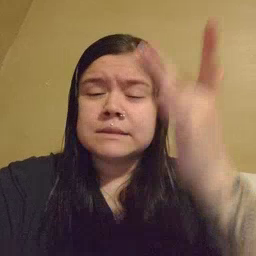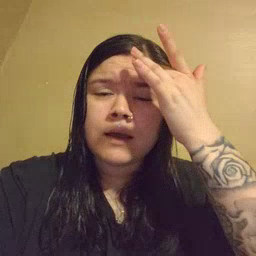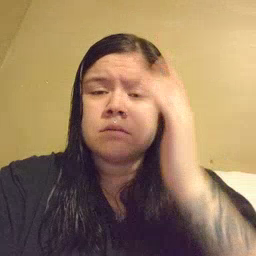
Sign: sick